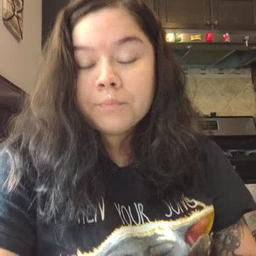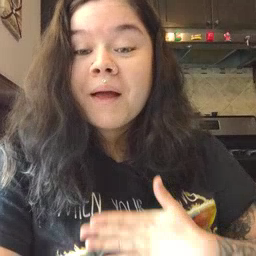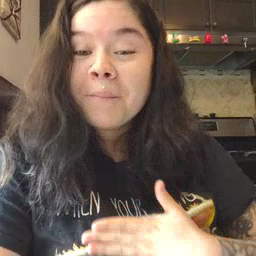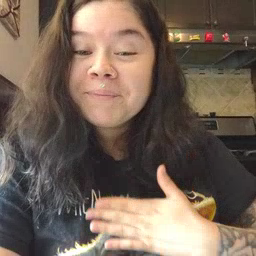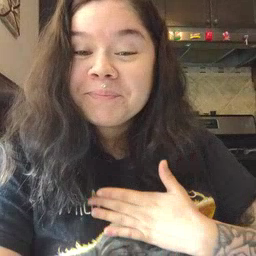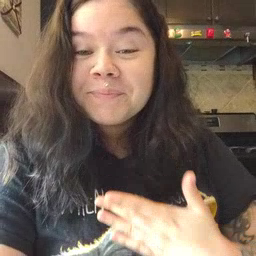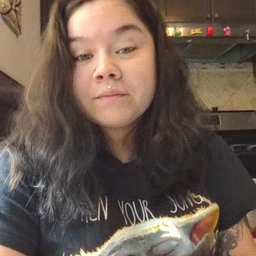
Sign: happy